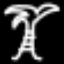
Label: palm tree